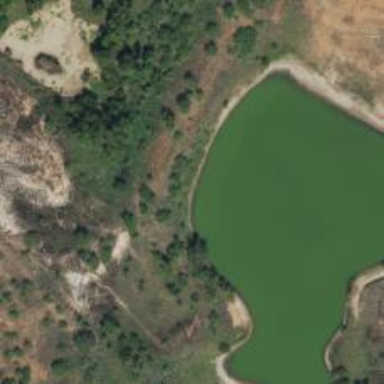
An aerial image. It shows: Reservoir.